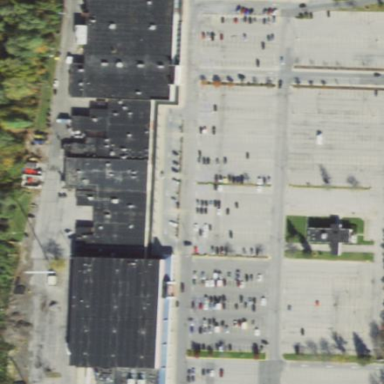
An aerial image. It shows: Retail area.